Question: I have a core plot based bar chart and all of my labels fit, Barely but they do fit, but i cannot get the corresponding data to not be split in half for the last month (June).
I've tried messing with the right bounds but that did nothing, any ideas?
my formatting:
'''
graph = [[CPTXYGraph alloc] initWithFrame:CGRectZero];
[graph applyTheme:[CPTTheme themeNamed:kCPTStocksTheme]];
self.hostedGraph = graph;
graph.plotAreaFrame.masksToBorder = NO;
graph.paddingLeft = 0.0f;
graph.paddingTop = 0.0f;
graph.paddingRight = 0.0f;
graph.paddingBottom = 0.0f;
CPTMutableLineStyle *borderLineStyle = [CPTMutableLineStyle lineStyle];
borderLineStyle.lineColor = [CPTColor whiteColor];
borderLineStyle.lineWidth = 2.0f;
graph.plotAreaFrame.borderLineStyle = borderLineStyle;
graph.plotAreaFrame.paddingTop = 10.0;
graph.plotAreaFrame.paddingRight = 20.0;
graph.plotAreaFrame.paddingBottom = 80.0;
graph.plotAreaFrame.paddingLeft = 55.0;
//Add plot space
CPTXYPlotSpace *plotSpace = (CPTXYPlotSpace *)graph.defaultPlotSpace;
//CPTXYPlotSpace *plotSpace = (CPTXYPlotSpace *)graph.newPlotSpace;
plotSpace.delegate = self;
//MAX Y
int TOP = [[NSString stringWithFormat:@"%02f", highestPoint] intValue];
plotSpace.yRange = [CPTPlotRange plotRangeWithLocation:CPTDecimalFromInt(0) length:CPTDecimalFromInt(TOP +5)];
//MAX X
plotSpace.xRange = [CPTPlotRange plotRangeWithLocation:CPTDecimalFromInt(-1)
length:CPTDecimalFromInt(numOfBars)];
#pragma mark - Grid Lines
//Grid line styles
CPTMutableLineStyle *majorGridLineStyle = [CPTMutableLineStyle lineStyle];
majorGridLineStyle.lineWidth = 0.75;
majorGridLineStyle.lineColor = [[CPTColor whiteColor] colorWithAlphaComponent:0.1];
CPTMutableLineStyle *minorGridLineStyle = [CPTMutableLineStyle lineStyle];
minorGridLineStyle.lineWidth = 0.25;
minorGridLineStyle.lineColor = [[CPTColor whiteColor] colorWithAlphaComponent:0.1];
//Axes
CPTXYAxisSet *axisSet = (CPTXYAxisSet *)graph.axisSet;
#pragma mark - X- Axis
//X axis
CPTXYAxis *x = axisSet.xAxis;
x.orthogonalCoordinateDecimal = CPTDecimalFromInt(0);
x.majorIntervalLength = CPTDecimalFromInt(1);
x.minorTicksPerInterval = 0;
x.labelingPolicy = CPTAxisLabelingPolicyNone;
x.majorGridLineStyle = majorGridLineStyle;
x.axisConstraints = [CPTConstraints constraintWithLowerOffset:0.0];
//X labels
int labelLocations = 0;
NSMutableArray *customXLabels = [NSMutableArray array];
#pragma mark - X- Axis Labels
for (NSString *day in xAxis) {
CPTAxisLabel *newLabel = [[CPTAxisLabel alloc] initWithText:day textStyle:x.labelTextStyle];
newLabel.tickLocation = [[NSNumber numberWithInt:labelLocations] decimalValue];
newLabel.offset = x.labelOffset + x.majorTickLength;
newLabel.rotation = M_PI / 4;
[customXLabels addObject:newLabel];
labelLocations++;
}
x.axisLabels = [NSSet setWithArray:customXLabels];
NSLog(@"%@", xAxis);
//Y axis
#pragma mark - Y- Axis
CPTXYAxis *y = axisSet.yAxis;
//y.title = @"Profit";
//y.titleOffset = 40.0f;
y.labelingPolicy = CPTAxisLabelingPolicyAutomatic;
y.majorGridLineStyle = majorGridLineStyle;
y.minorGridLineStyle = minorGridLineStyle;
//THIS WAS 0
y.axisConstraints = [CPTConstraints constraintWithLowerOffset:0.0];
//Create a bar line style
CPTMutableLineStyle *barLineStyle = [[CPTMutableLineStyle alloc] init];
barLineStyle.lineWidth = 1.0;
barLineStyle.lineColor = [CPTColor whiteColor];
CPTMutableTextStyle *whiteTextStyle = [CPTMutableTextStyle textStyle];
whiteTextStyle.color = [CPTColor whiteColor];
//Plot
BOOL firstPlot = YES;
for (NSString *set in [[sets allKeys] sortedArrayUsingSelector:@selector(localizedCaseInsensitiveCompare:)]) {
CPTBarPlot *plot = [CPTBarPlot tubularBarPlotWithColor:[CPTColor blueColor] horizontalBars:NO];
plot.lineStyle = barLineStyle;
CGColorRef color = ((UIColor *)[sets objectForKey:set]).CGColor;
plot.fill = [CPTFill fillWithColor:[CPTColor colorWithCGColor:color]];
if (firstPlot) {
plot.barBasesVary = NO;
firstPlot = NO;
} else {
plot.barBasesVary = YES;
}
plot.barWidth = CPTDecimalFromFloat(0.8f);
plot.barsAreHorizontal = NO;
plot.dataSource = self;
plot.identifier = set;
[graph addPlot:plot toPlotSpace:plotSpace];
}
}
'''
Also not too important but how do i remove the black corners?

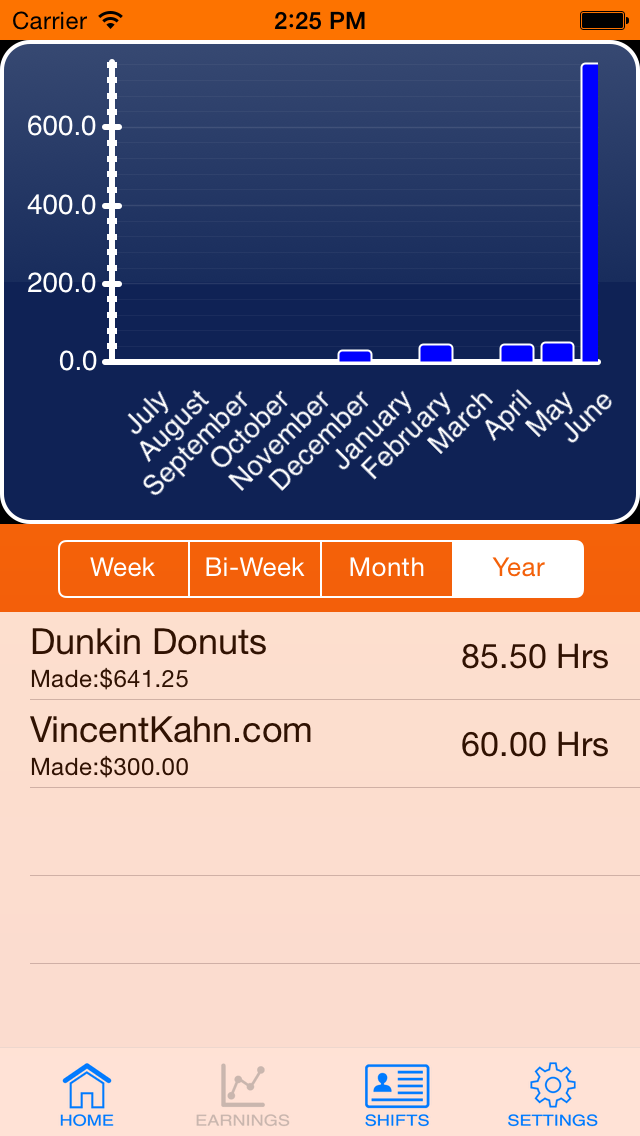
Answer: The bars are centered at the x locations which is why you only see half of the last bar. Increase the length of the 'xRange' to make room for the other half of the bar. Increase it by 0.5 to have the bar end near the edge of the plot area or 1.0 for symmetry with the first bar.